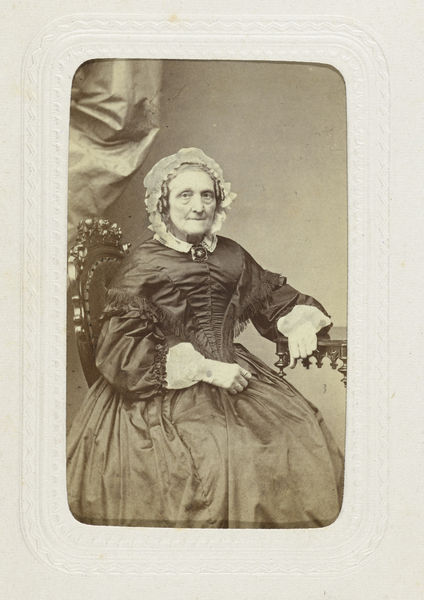
Titel: Studioportret van een oudere dame gekleed in een zwarte pofjurk
Künstler: Franz Wilhelm Deutmann
Standort: Amsterdam
Institution: Rijksmuseum
Schlagwörter: braun, frau, hut, kleid, stuhl, tisch, dame, haube, alt, kappe, falten, holzstuhl, portrait, porträt, gardine, foto, holzmöbel